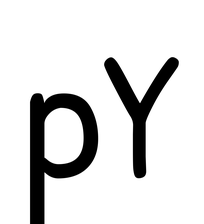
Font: PatrickHand-Regular